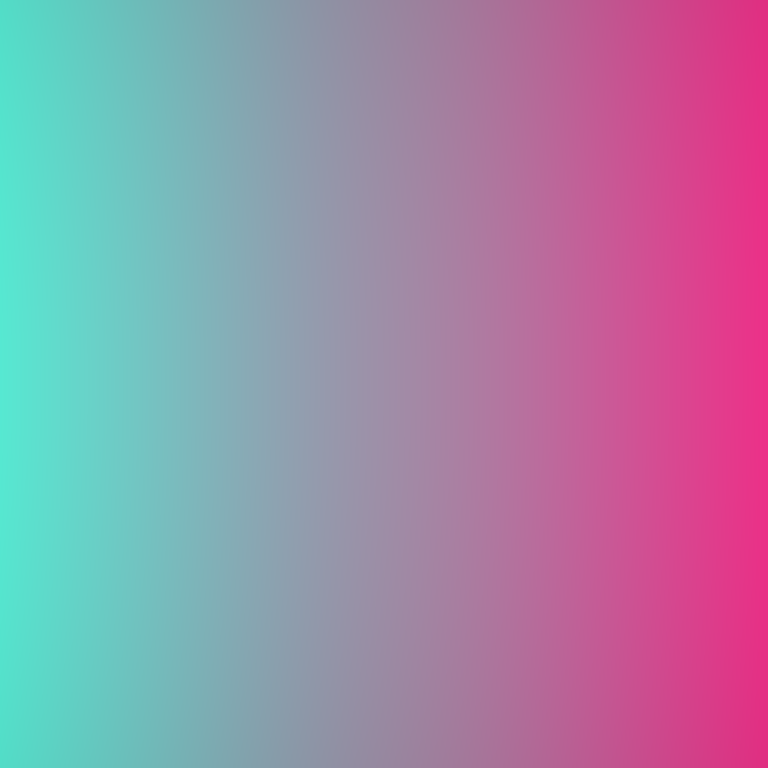
Abstract light effect, smooth gradient from teal to pink, calm atmosphere, soft blend, no room, no furniture, no objects.